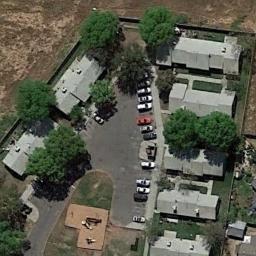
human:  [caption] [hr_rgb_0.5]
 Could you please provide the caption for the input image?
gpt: The medium residential is next to the bare land .

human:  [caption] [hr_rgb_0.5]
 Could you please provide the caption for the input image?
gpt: Many buildings of different shapes are in medium residential area .

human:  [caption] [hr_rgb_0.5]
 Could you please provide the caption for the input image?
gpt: The houses in the medium - sized residential area are well spaced .

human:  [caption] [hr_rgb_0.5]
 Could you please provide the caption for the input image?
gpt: The medium residential area has some neatly arranged gray houses and a parking lot is among these houses .

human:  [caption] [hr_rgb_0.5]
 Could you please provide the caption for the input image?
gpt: There are some gray buildings and some green trees on the medium residential area .